Interaction volume radius: 5 \u00c5
Interaction volume height: 20 \u00c5
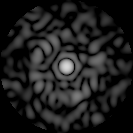
Disorder parameter: 0.8392